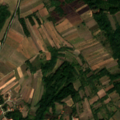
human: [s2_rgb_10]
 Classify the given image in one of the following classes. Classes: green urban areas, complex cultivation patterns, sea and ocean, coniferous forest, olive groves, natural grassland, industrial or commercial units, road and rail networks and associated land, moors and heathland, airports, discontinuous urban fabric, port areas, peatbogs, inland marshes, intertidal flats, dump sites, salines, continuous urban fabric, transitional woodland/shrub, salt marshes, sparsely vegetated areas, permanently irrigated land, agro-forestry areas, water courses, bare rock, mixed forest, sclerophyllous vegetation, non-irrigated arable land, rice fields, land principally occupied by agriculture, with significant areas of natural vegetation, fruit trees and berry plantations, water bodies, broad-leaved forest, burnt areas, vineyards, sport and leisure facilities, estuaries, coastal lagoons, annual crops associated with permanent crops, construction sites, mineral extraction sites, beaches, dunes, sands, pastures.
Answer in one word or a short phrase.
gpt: complex cultivation patterns, land principally occupied by agriculture, with significant areas of natural vegetation, broad-leaved forest